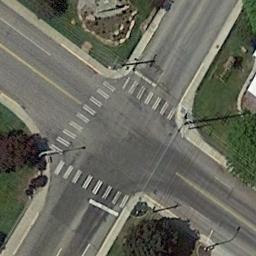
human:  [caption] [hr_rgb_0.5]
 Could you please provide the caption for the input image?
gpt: An intersection without cars located in a green area .

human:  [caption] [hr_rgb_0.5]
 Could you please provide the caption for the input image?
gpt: There are large lawns and some trees around the intersection .

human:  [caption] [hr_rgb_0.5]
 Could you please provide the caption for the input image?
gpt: The intersection is not vertical .

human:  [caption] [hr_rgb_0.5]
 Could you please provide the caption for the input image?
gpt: There are some green lawns beside the intersection .

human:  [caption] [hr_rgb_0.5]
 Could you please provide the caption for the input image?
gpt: There are no cars at the intersection .